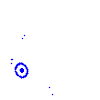
Particle: kaon